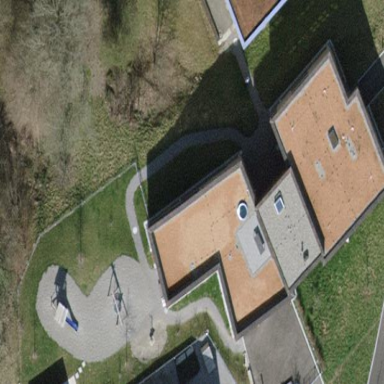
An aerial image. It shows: Kindergarten building that is part of school.